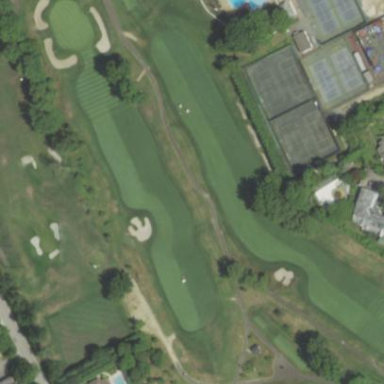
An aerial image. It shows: Golf fairway surrounded by grass.